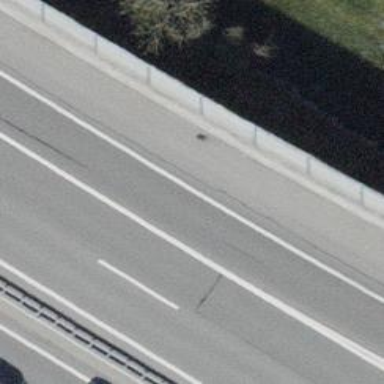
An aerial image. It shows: Asphalt motorway link.